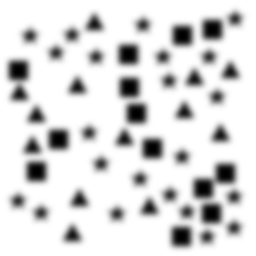
Squares: 13
Triangles: 13
Stars: 22
Total shapes: 48